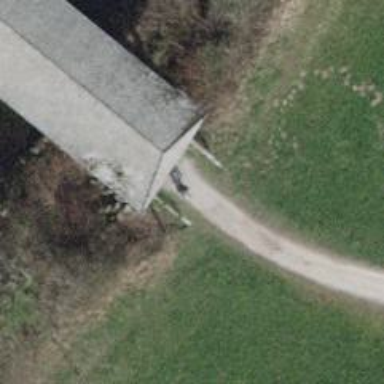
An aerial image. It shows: Footway on asphalt surface with bridge.